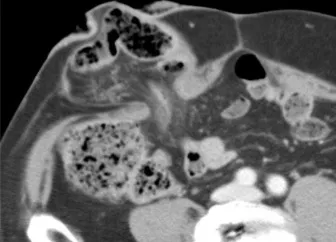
CT images of case 1. . A. Preoperative abdominal CT showed herniation of the ileal loop into the subcutaneous space, compatible with parastomal hernia.
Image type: radiology (ct)